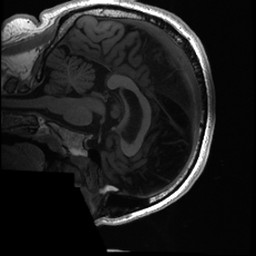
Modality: T1w
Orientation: sagittal
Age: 33
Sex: male